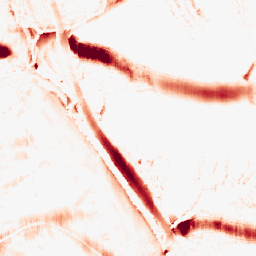
Category: morphological
Decomposition family: morphological_ellipse
Decomposition parameters: operation: opening
width: 30
height: 10
Upsampling method: nearest
Upsampling parameters: scale: 2
Upsampling scale: 2